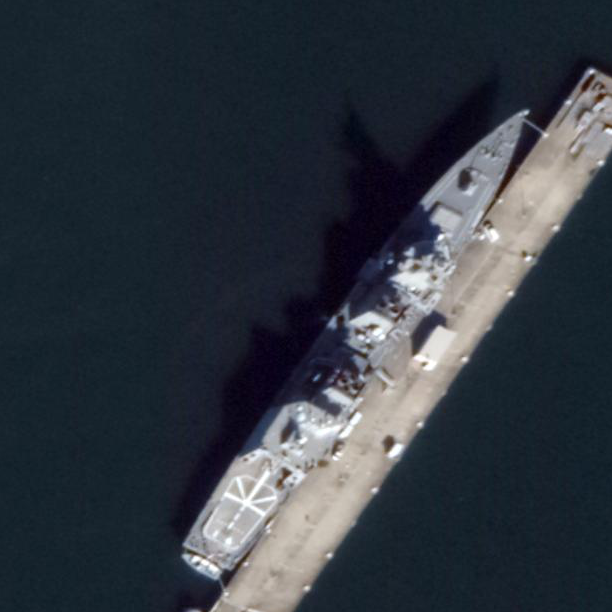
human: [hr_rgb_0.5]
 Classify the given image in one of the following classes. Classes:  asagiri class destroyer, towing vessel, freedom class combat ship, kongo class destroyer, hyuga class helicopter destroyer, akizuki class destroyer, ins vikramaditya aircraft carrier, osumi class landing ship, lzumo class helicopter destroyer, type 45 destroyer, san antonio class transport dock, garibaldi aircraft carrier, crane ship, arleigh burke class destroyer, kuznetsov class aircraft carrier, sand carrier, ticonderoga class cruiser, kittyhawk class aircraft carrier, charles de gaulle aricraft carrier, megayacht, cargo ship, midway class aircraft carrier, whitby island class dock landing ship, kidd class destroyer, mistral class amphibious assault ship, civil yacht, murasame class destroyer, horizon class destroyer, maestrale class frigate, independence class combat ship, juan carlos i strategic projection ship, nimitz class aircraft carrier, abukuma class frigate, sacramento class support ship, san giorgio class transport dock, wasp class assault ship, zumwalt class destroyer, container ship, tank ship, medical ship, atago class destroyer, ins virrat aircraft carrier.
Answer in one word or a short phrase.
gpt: Akizuki class destroyer